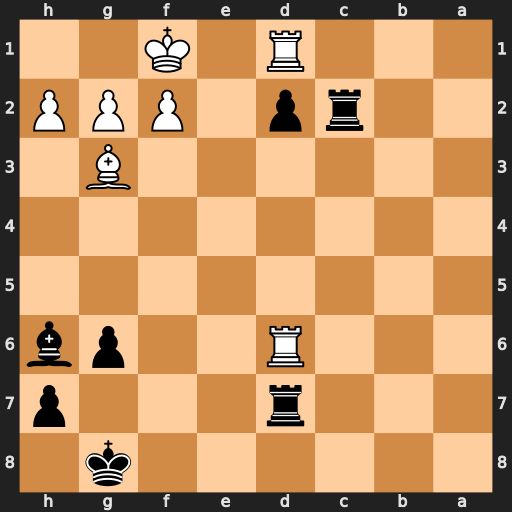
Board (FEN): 6k1/3r3p/3R2pb/8/8/6B1/2rp1PPP/3R1K2
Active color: b
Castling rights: -
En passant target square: -
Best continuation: Rc1 Rxd7 Rxd1+